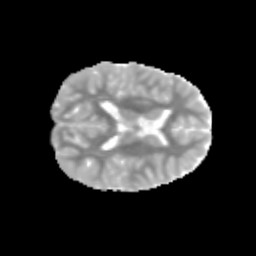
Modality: MD
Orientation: axial
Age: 9
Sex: female
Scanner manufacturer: siemens
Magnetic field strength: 3 T
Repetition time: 3.8 s
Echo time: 0.07 s